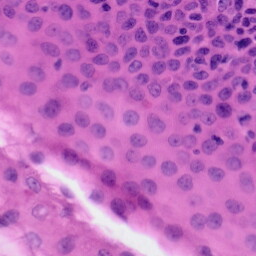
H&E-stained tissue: Tonsil